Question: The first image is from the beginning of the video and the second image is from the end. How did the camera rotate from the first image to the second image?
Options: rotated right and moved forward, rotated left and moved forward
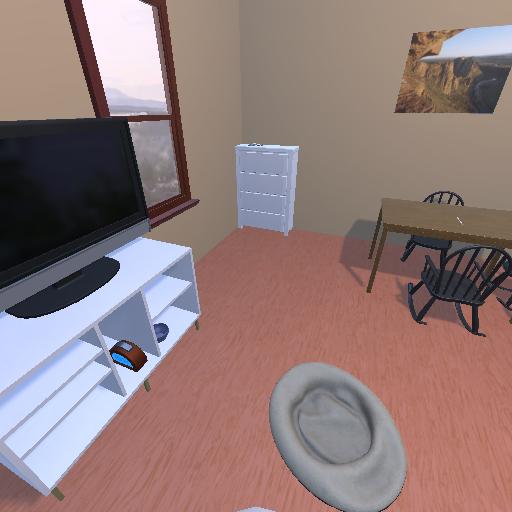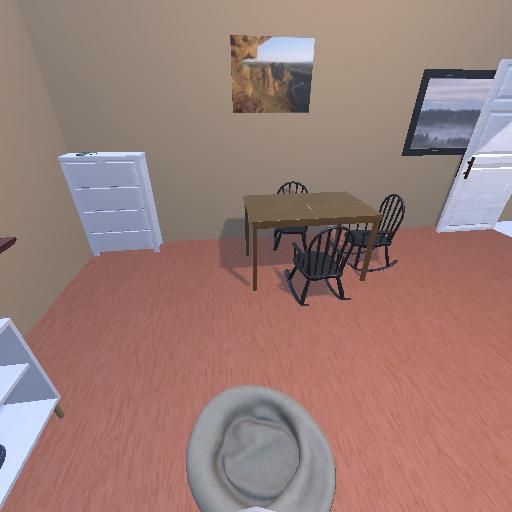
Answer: rotated right and moved forward